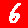
Digit: 6